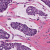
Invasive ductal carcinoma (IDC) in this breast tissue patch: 1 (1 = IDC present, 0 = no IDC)